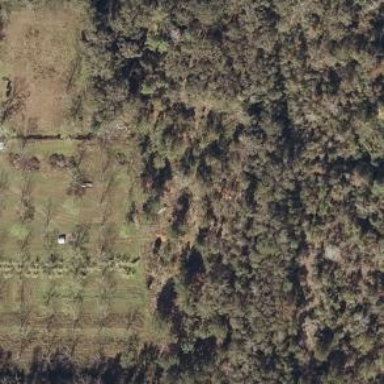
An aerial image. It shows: Mixed leaf woodland.